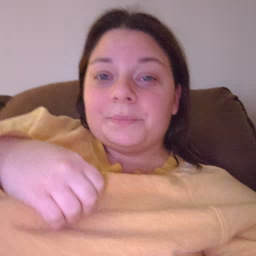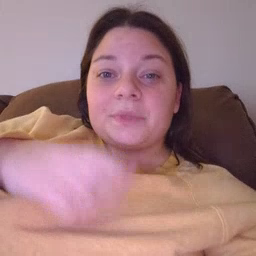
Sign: hello